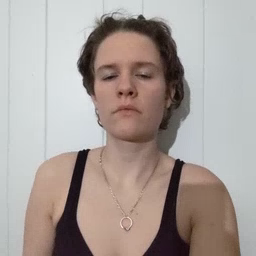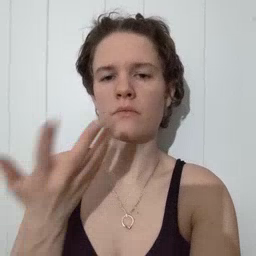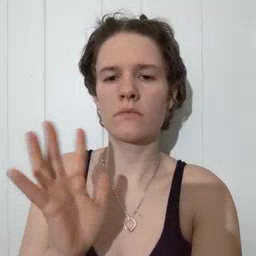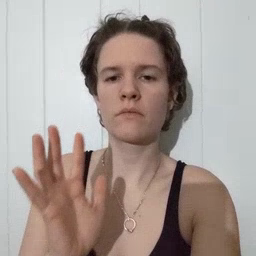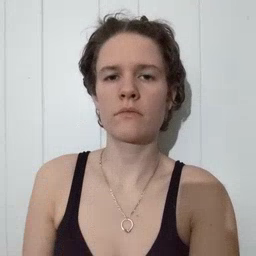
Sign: finish